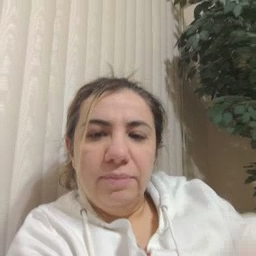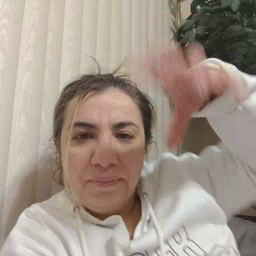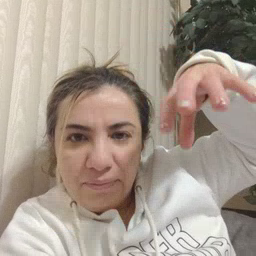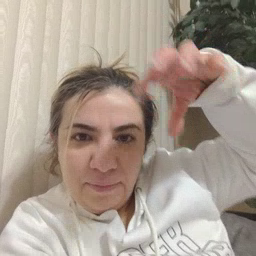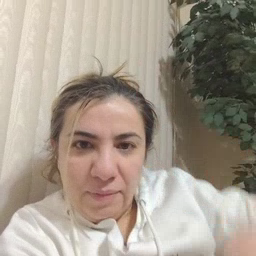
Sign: rain